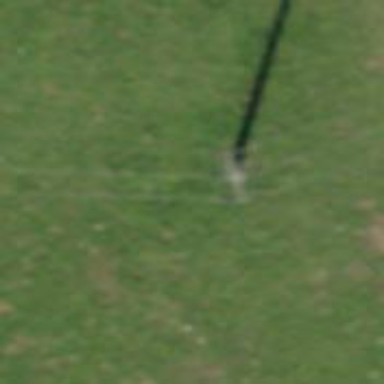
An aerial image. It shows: Concrete power pole.